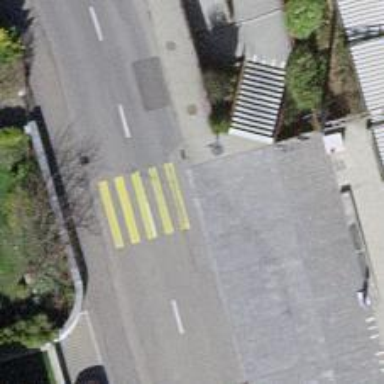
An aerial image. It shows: Sidewalk along the footway.